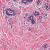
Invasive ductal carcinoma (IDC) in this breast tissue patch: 0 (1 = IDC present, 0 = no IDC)